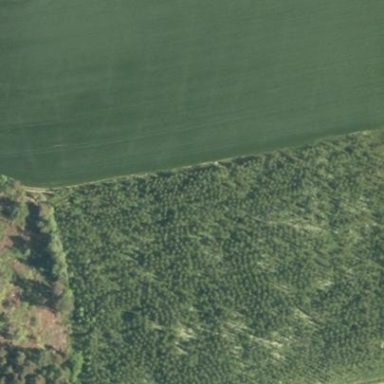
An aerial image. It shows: Forest area.